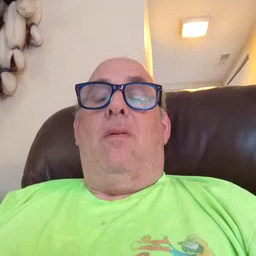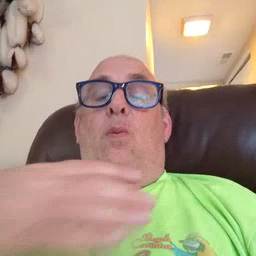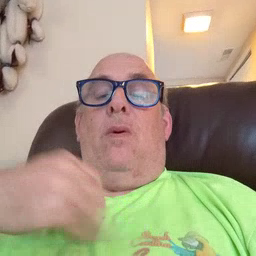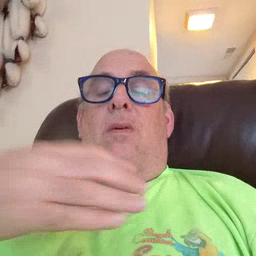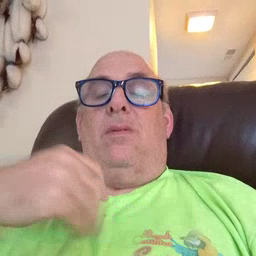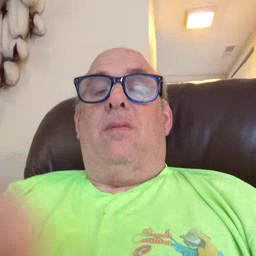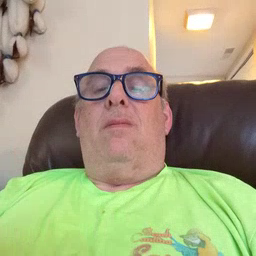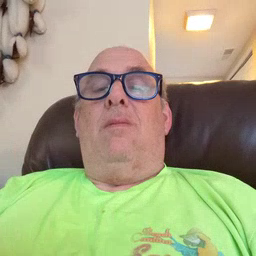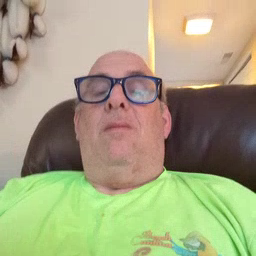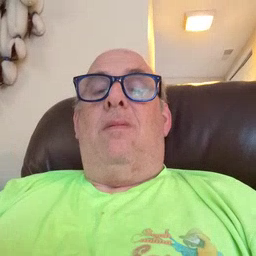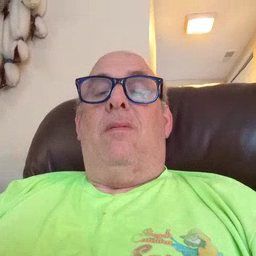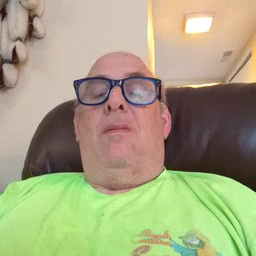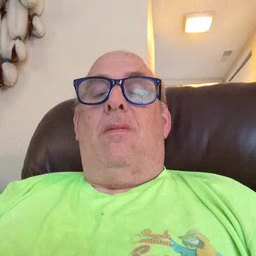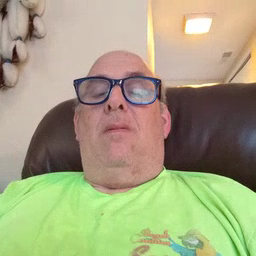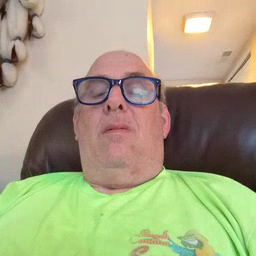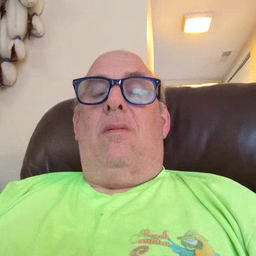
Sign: white